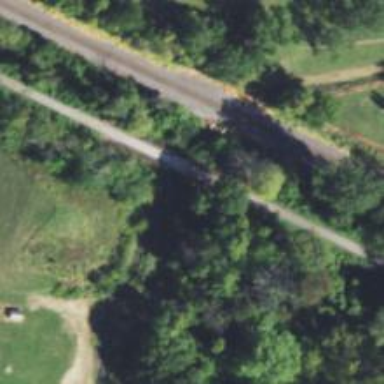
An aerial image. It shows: Abandoned railway passing under cycleway bridge.